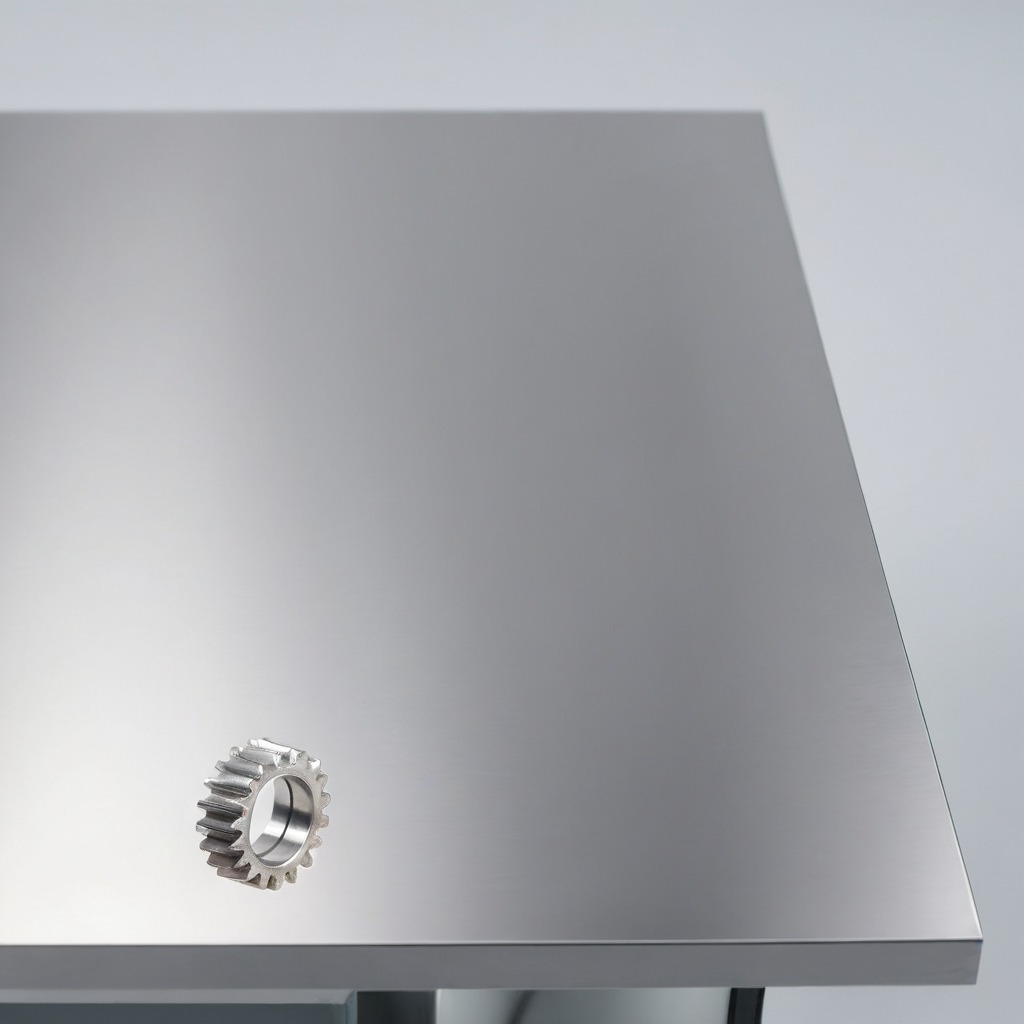
A steel gear with teeth is lying on the stainless steel table.